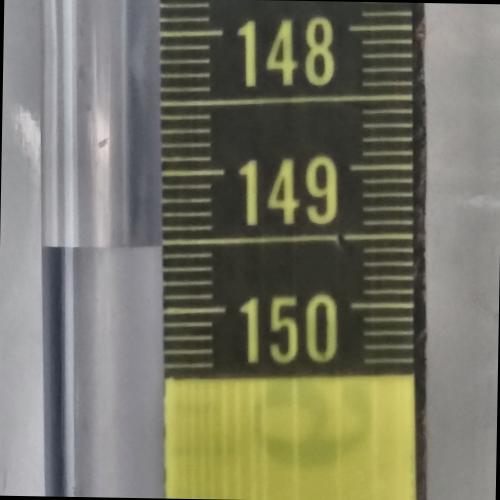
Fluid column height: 149.5 cm